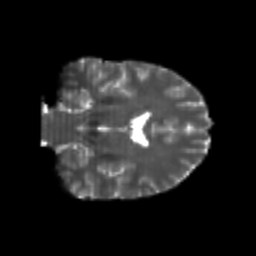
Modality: T2w
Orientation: coronal
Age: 24
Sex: male
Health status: healthy
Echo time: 0.074 s